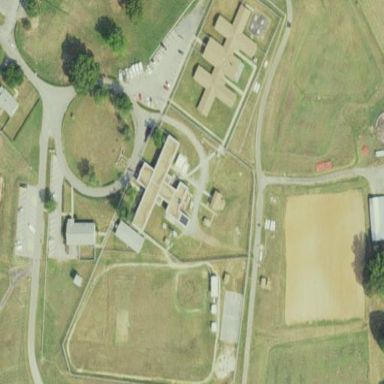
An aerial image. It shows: Prison with surrounding fence.